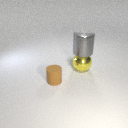
large yellow metal sphere below large gray metal cylinder